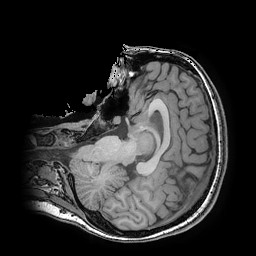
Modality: T1w
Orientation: axial
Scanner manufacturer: ge
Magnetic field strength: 3 T
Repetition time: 0.009184 s
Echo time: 0.00368 s